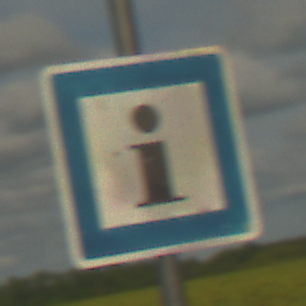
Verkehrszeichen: Informationsstelle
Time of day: Midday
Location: Outdoor (RoadRail)
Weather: PartlyCloudy
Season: NotSpecified
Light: Natural